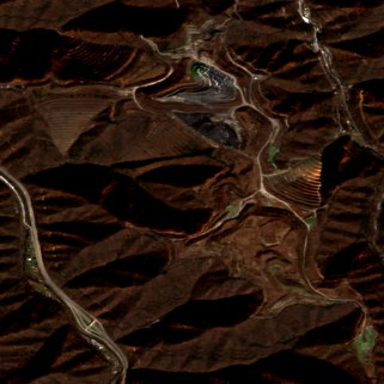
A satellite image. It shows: Quarry area.